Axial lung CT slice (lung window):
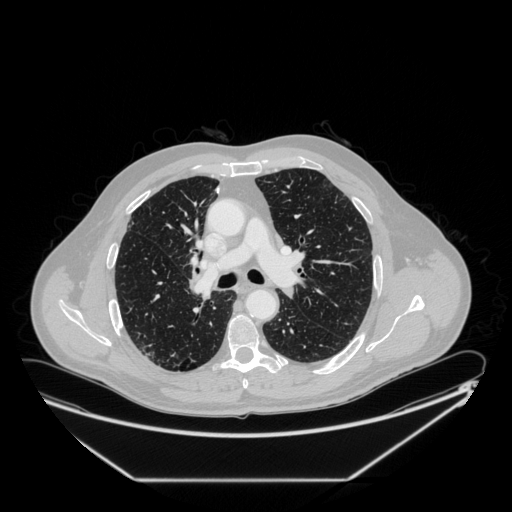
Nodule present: no